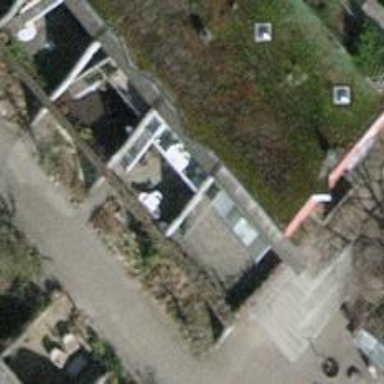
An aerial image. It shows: Terrace building.